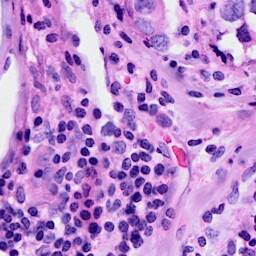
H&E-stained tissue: Breast